RGB frame:
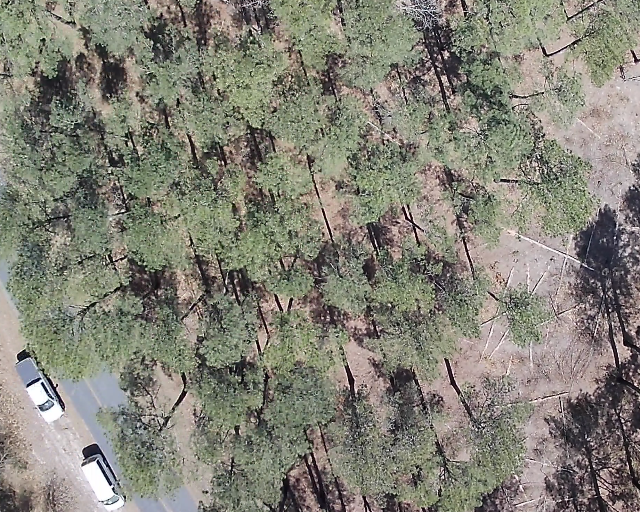
Thermal frame:
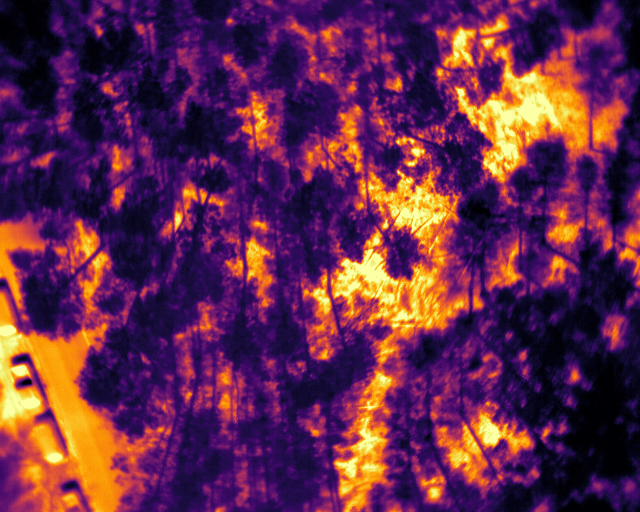
Captured: 2026-02-27 02:36:46
Pixels at or above 80 °C: 0 (fraction of frame: 0)